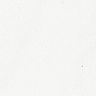
Metastatic tissue present: no